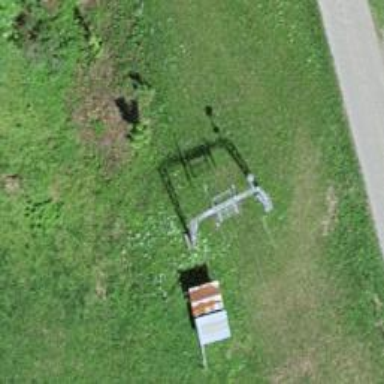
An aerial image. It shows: Pylon used for aerialway.